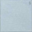
Piece: xx